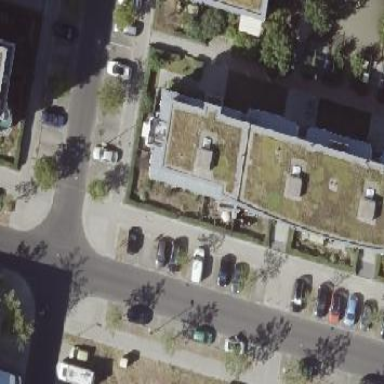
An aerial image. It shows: Building with apartments and flat roof.